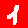
Digit: 1